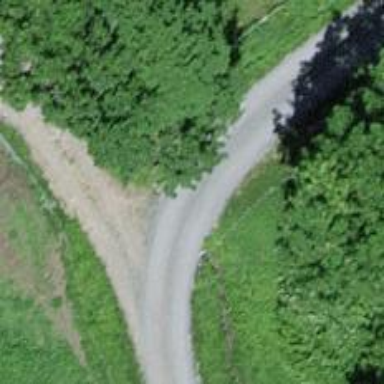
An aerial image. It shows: Unpaved track road.